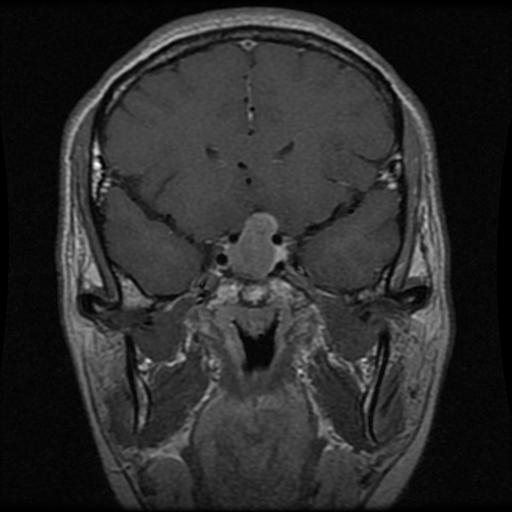
Label: pituitary